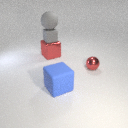
large red metal cube behind large blue rubber cube